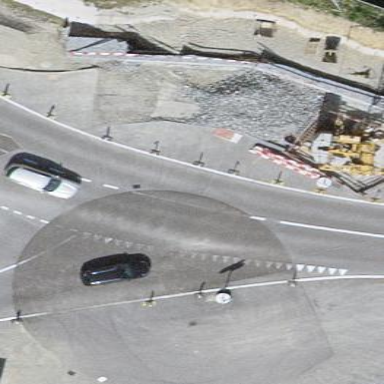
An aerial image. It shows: Primary highway intersecting roundabout.